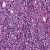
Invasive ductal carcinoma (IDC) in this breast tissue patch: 0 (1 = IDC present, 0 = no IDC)